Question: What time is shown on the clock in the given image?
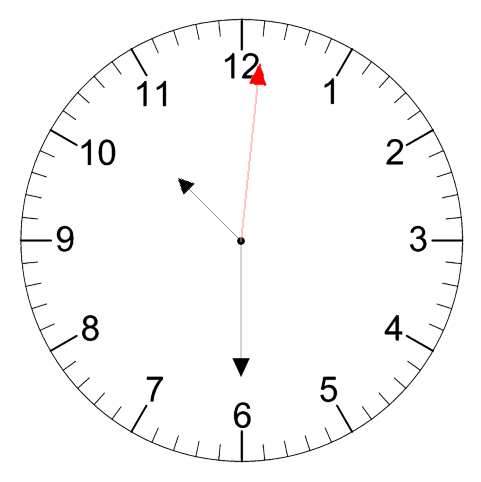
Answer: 10:30:01